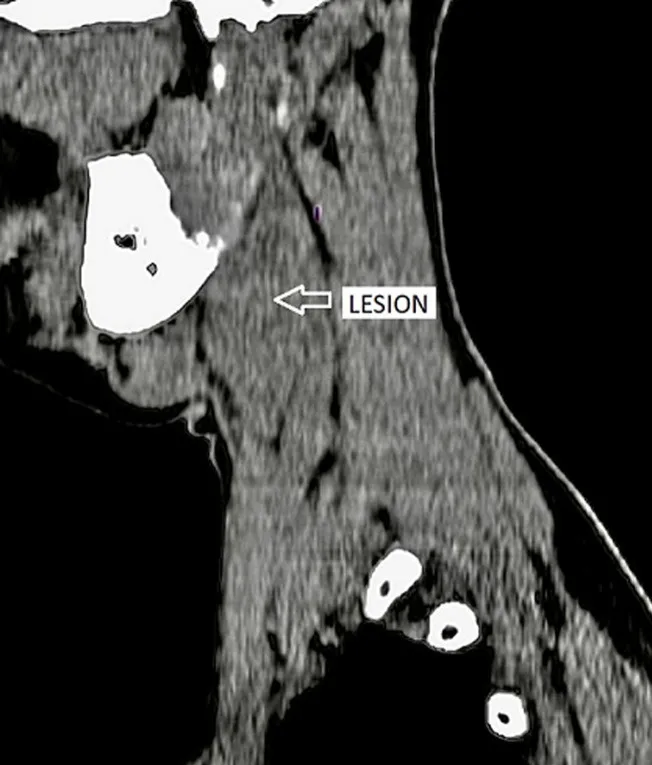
CT-scan of a bilobed soft tissue density mass lesion on the right side of the neck anterior to the sternocleidomastoid muscle (arrow).
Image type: radiology (ct)